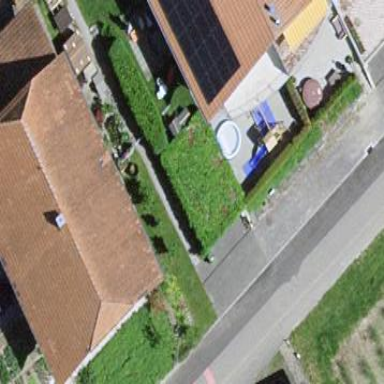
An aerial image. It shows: Residential building with half-hipped roof shape.